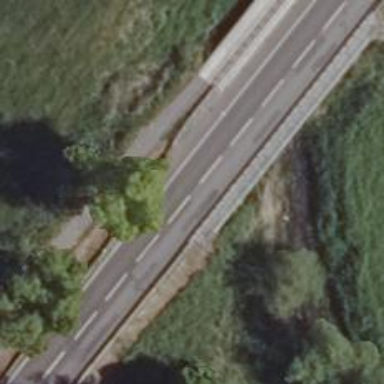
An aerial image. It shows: Primary highway bridge with asphalt surface.